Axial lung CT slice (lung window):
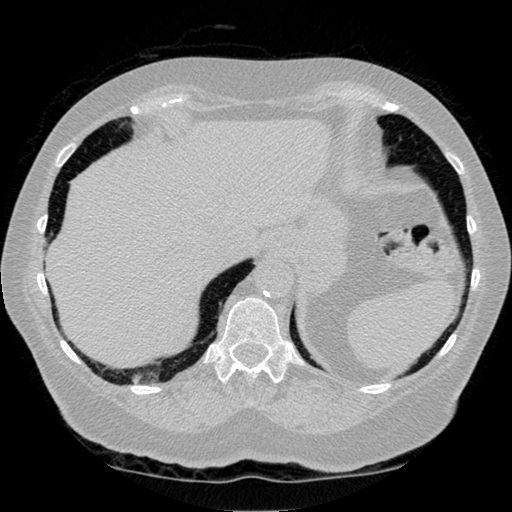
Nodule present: no